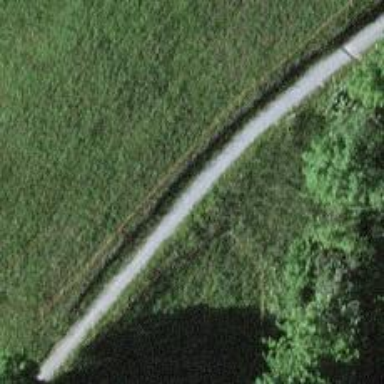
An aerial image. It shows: Path surfaced with fine gravel.